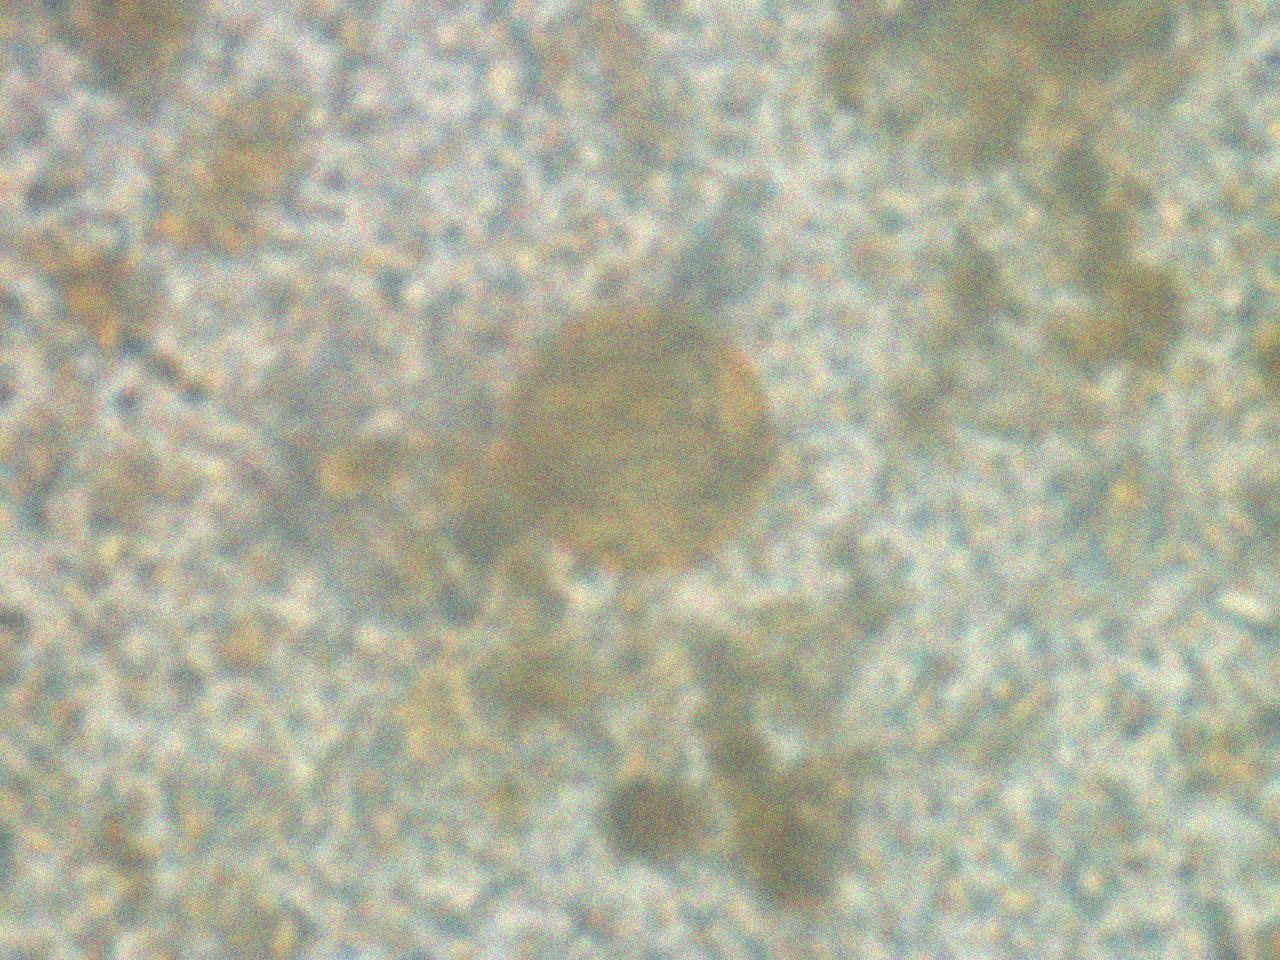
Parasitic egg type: Hymenolepis diminuta